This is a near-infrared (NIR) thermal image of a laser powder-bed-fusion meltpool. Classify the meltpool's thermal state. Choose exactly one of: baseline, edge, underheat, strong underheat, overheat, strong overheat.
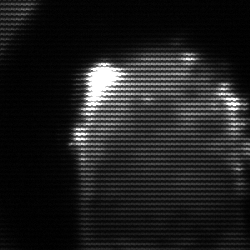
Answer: baseline